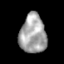
Tissue: skin
Cell type: Myeloid cells
Senescence score: 0.2864
Nuclear area (px): 1006
Mean DAPI intensity: 163.966